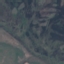
Label: HerbaceousVegetation